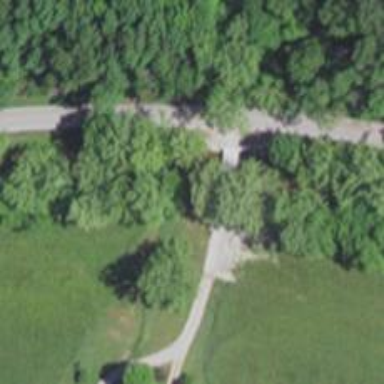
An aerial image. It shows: Residential road with bridge.